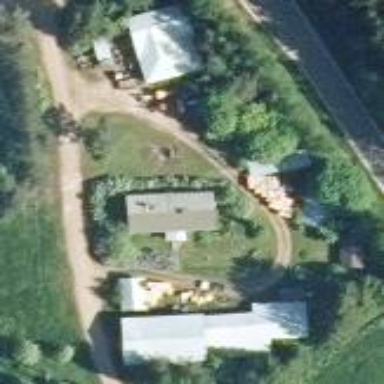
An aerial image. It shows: Farmyard area.